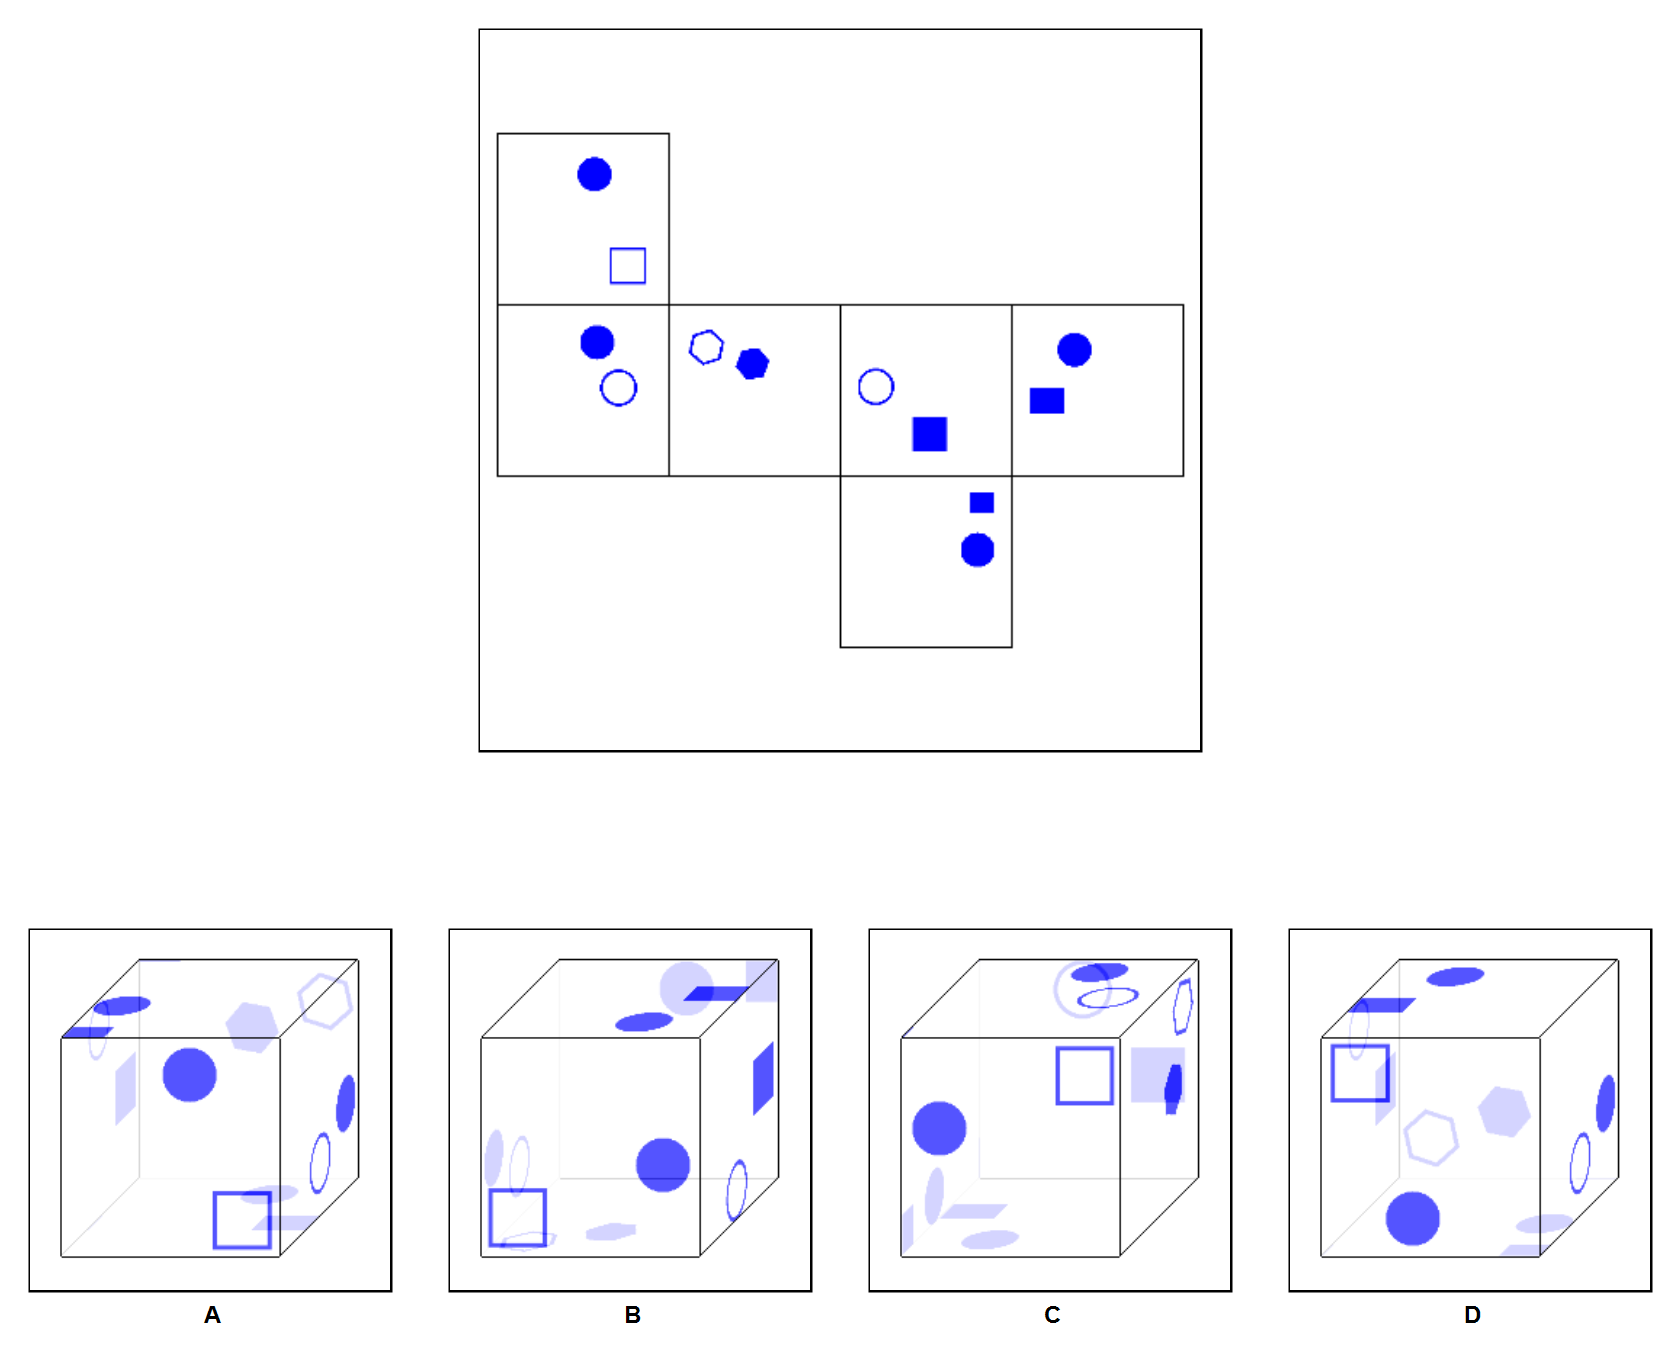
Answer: B